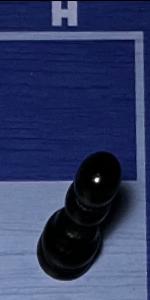
Label: Pawn_Black